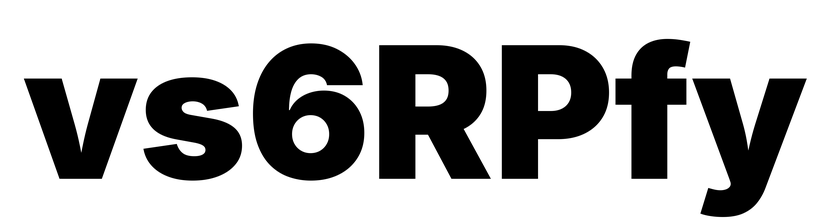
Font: Inter_Black